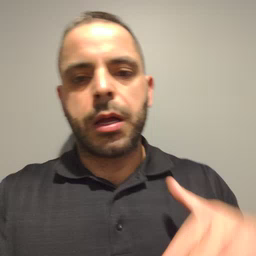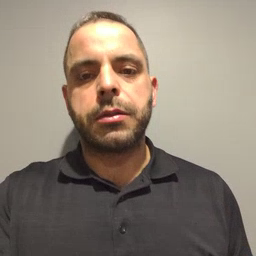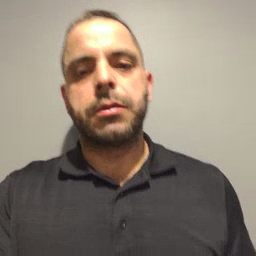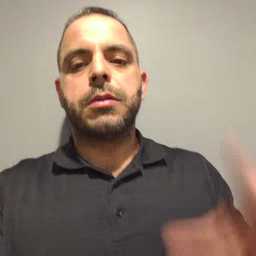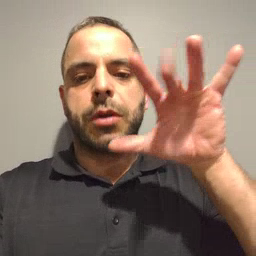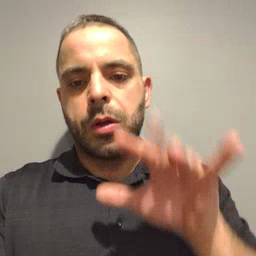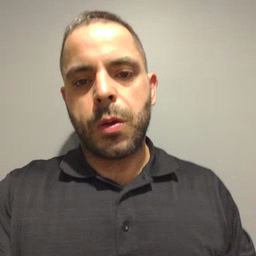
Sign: snow